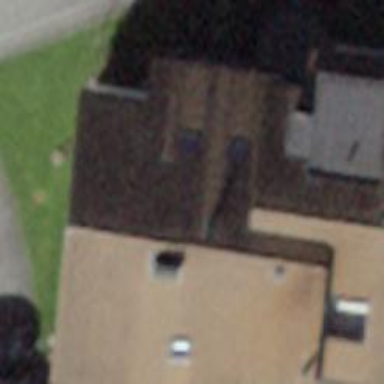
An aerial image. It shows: Simple house.